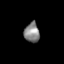
Tissue: skin
Cell type: T cells
Senescence score: 0.7276
Nuclear area (px): 295
Mean DAPI intensity: 132.81